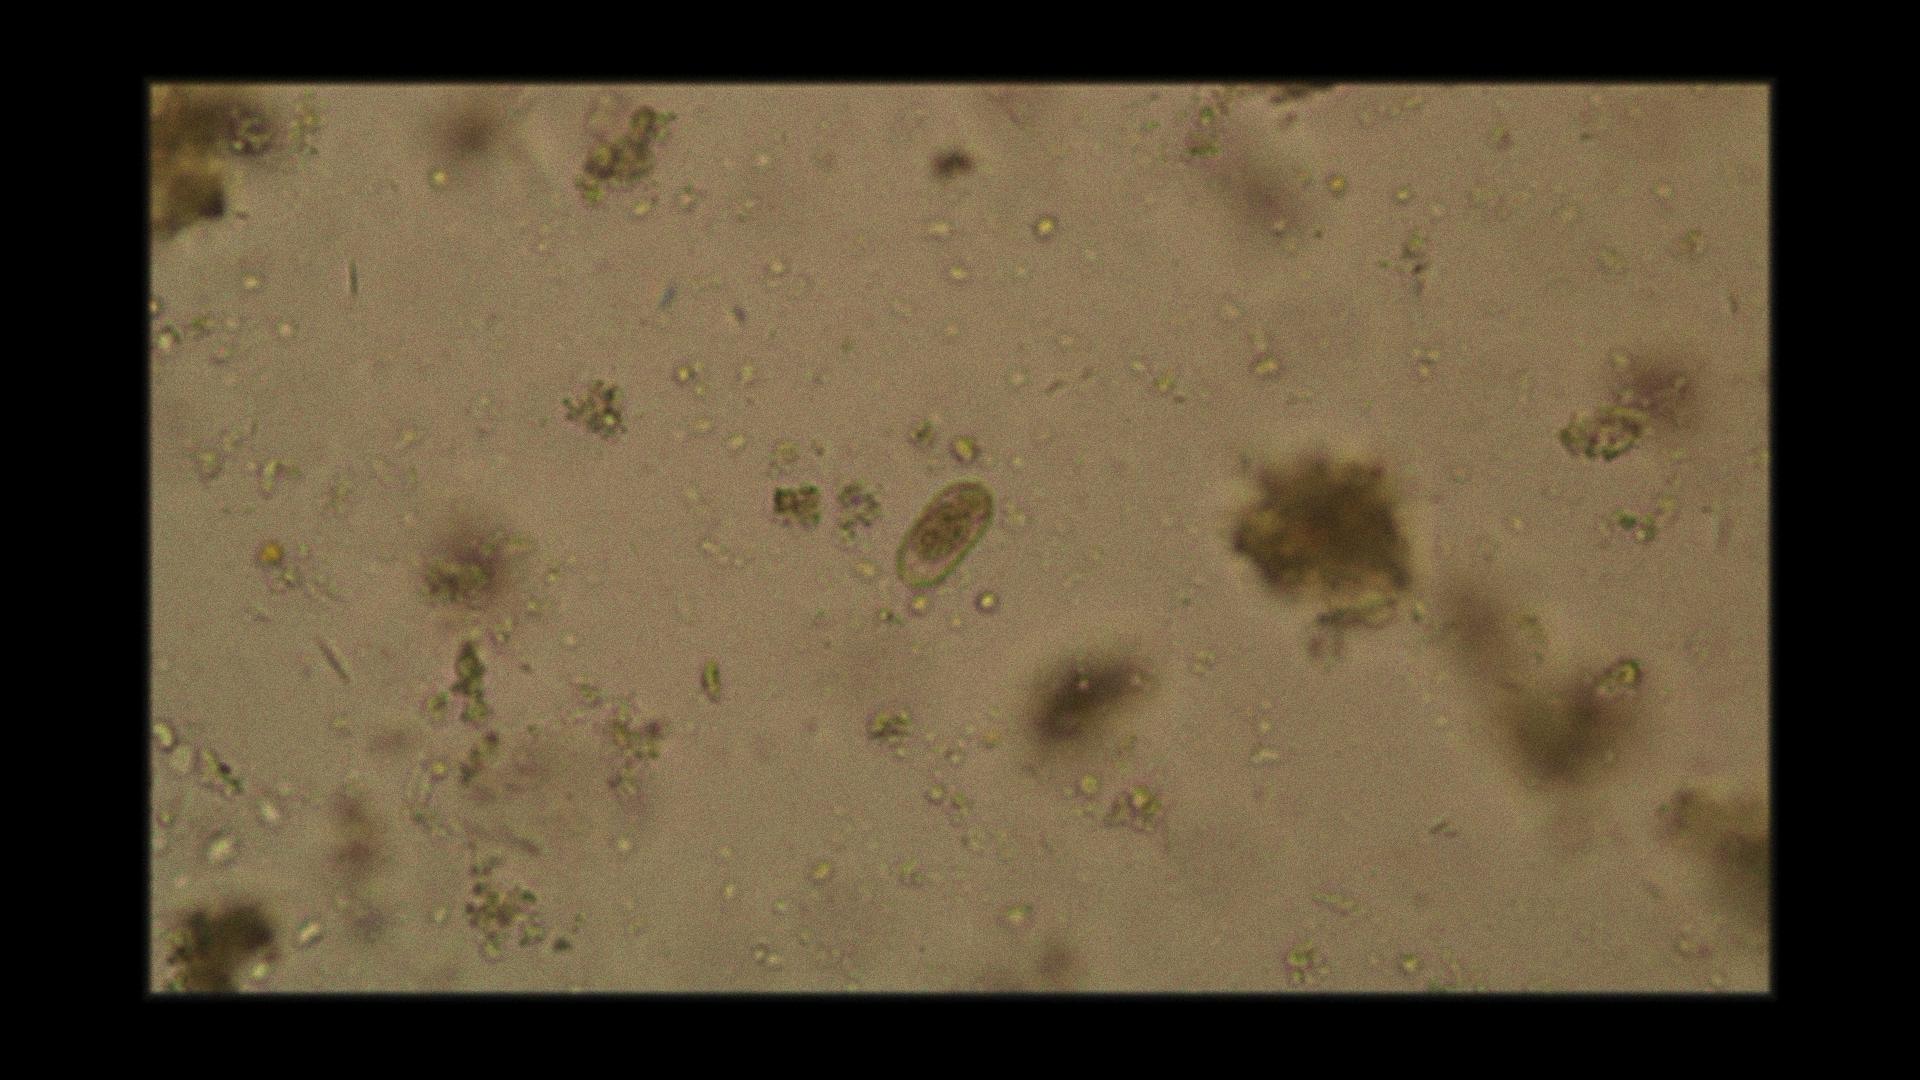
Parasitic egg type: Capillaria philippinensis